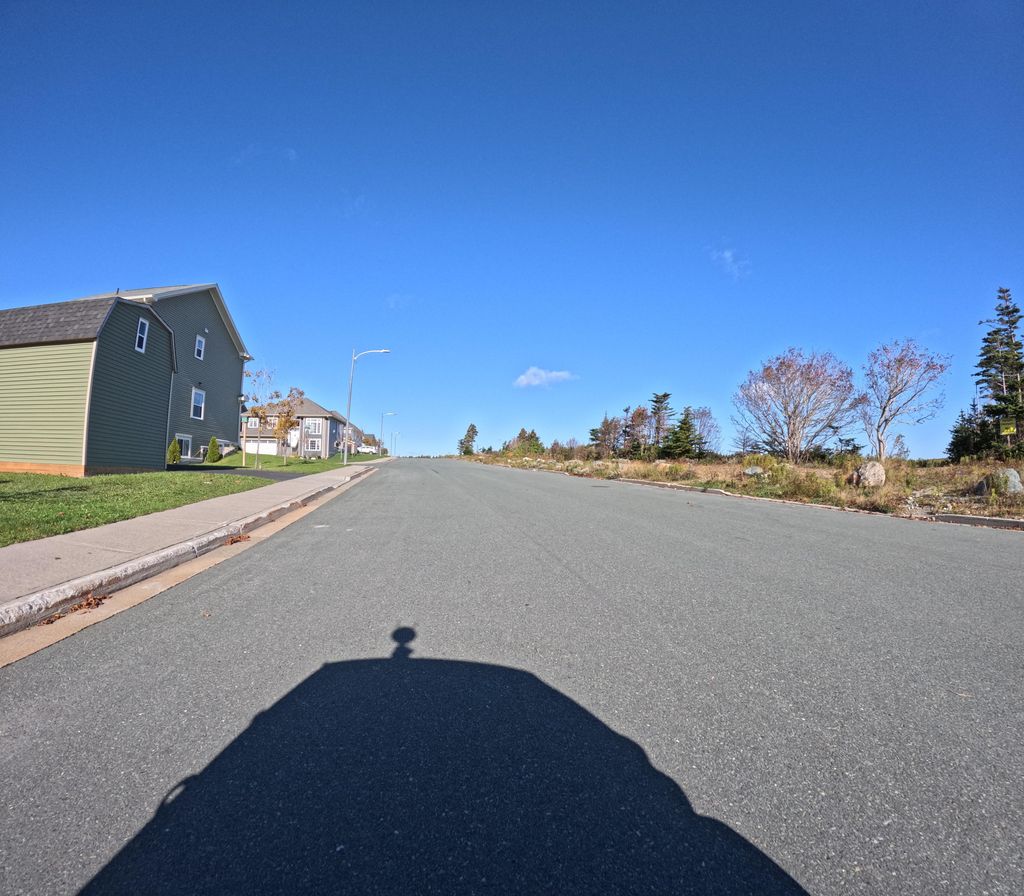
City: st_johns